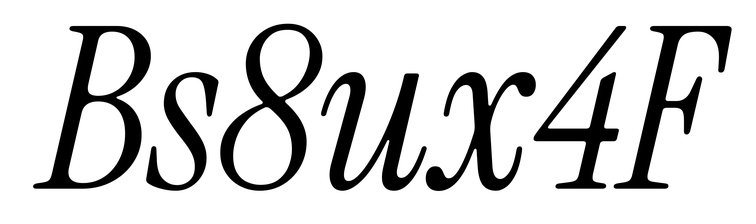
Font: InstrumentSerif-Italic